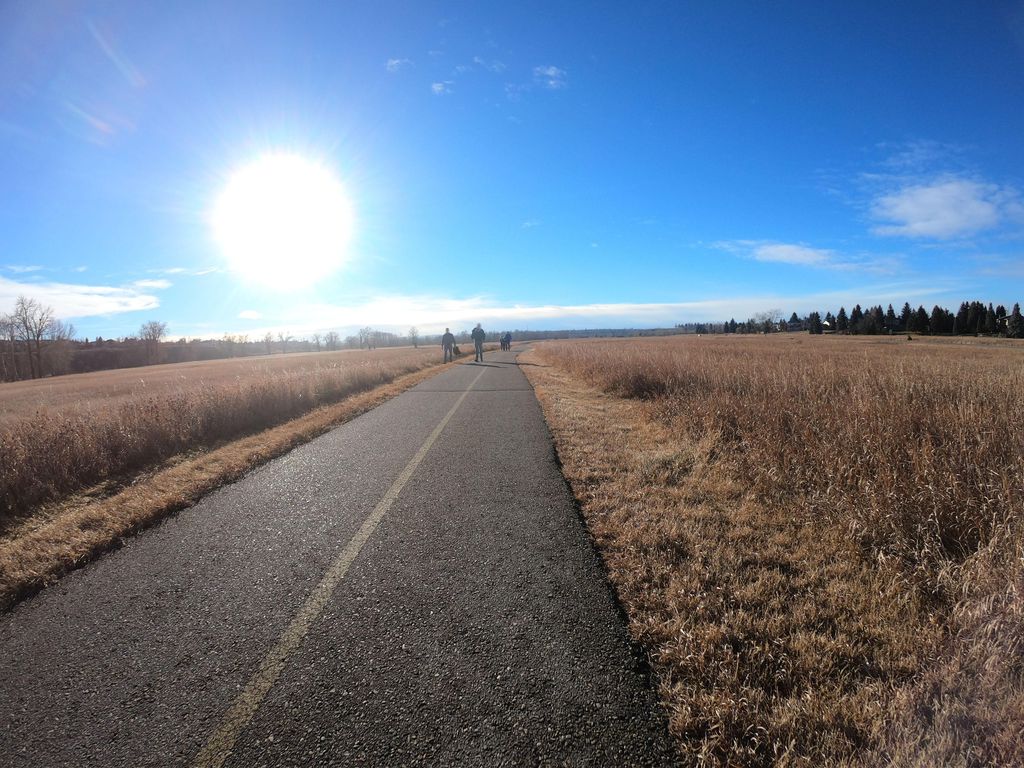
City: calgary